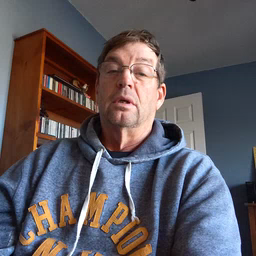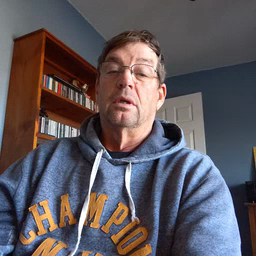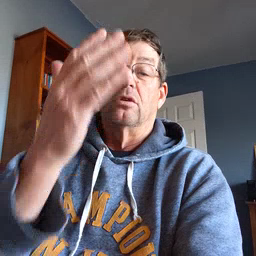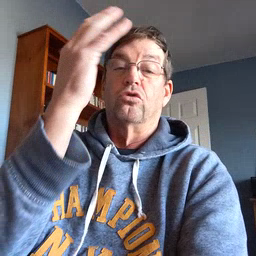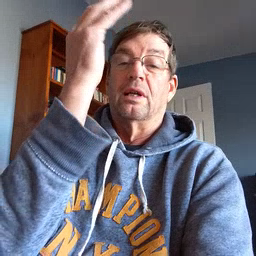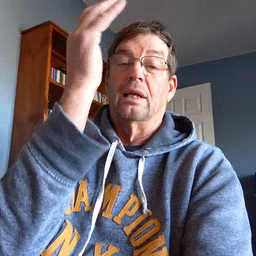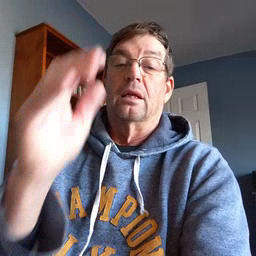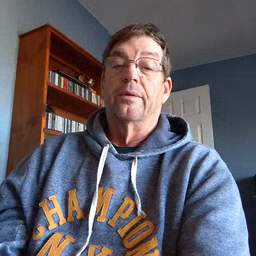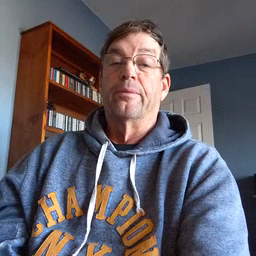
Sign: tree